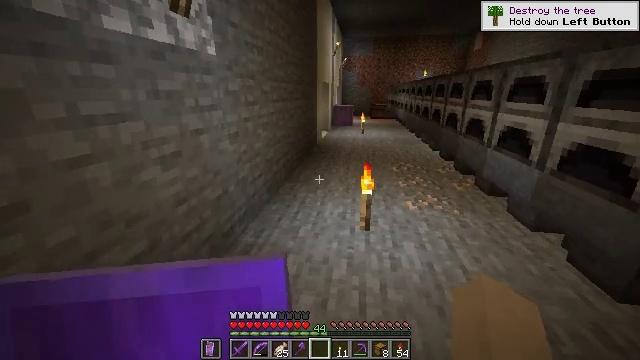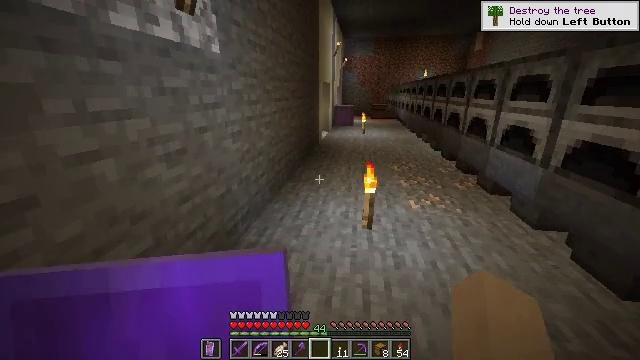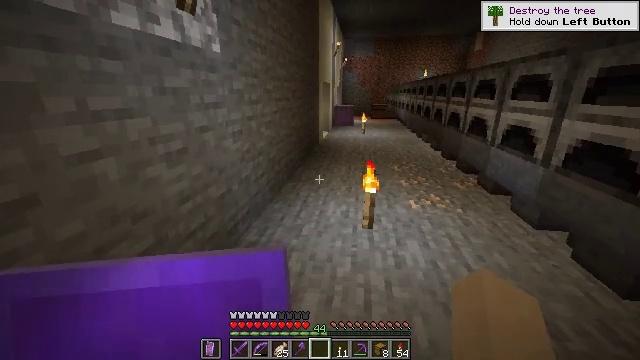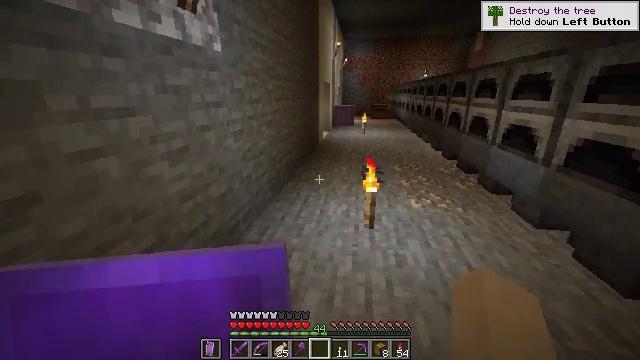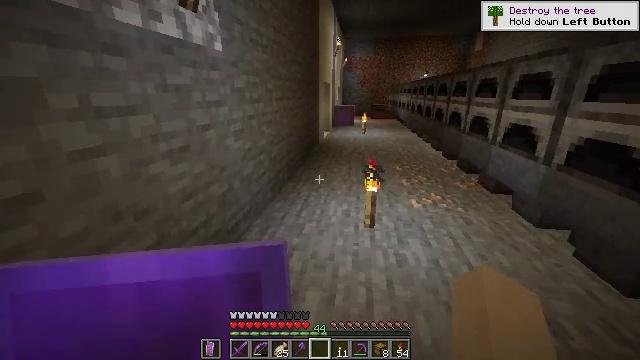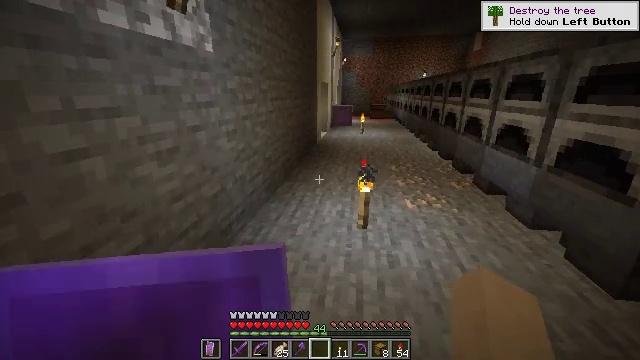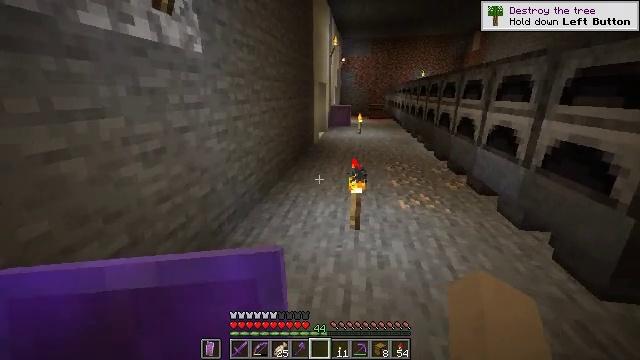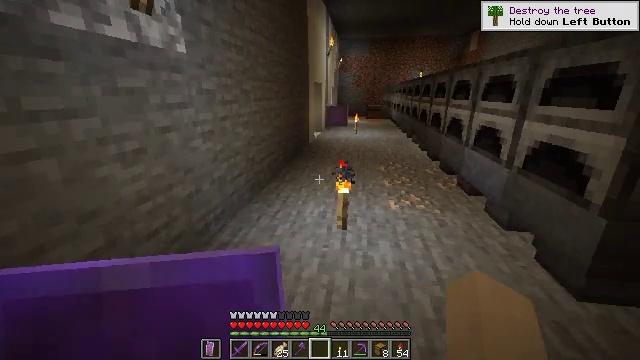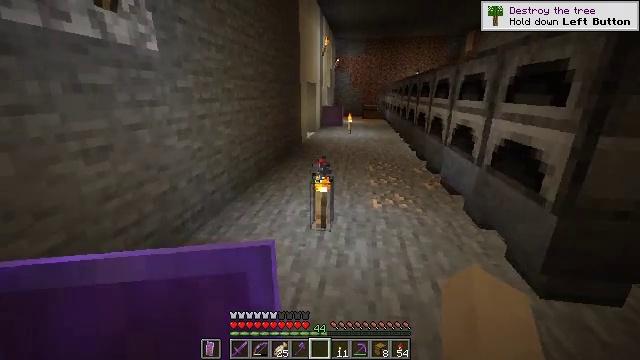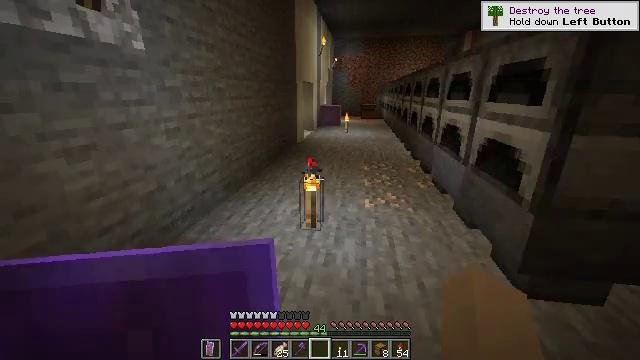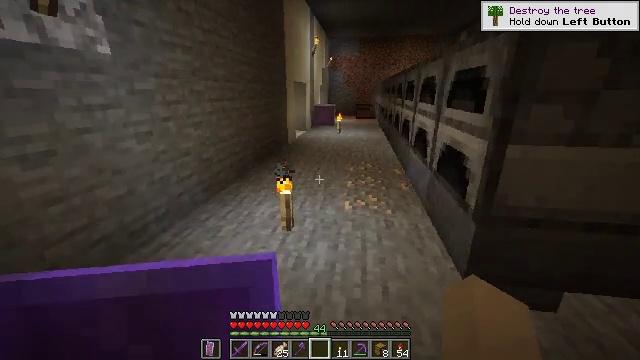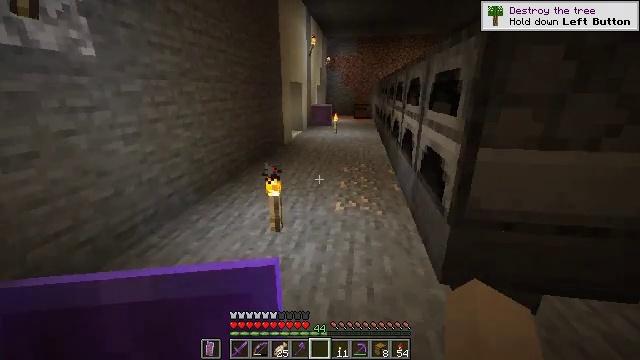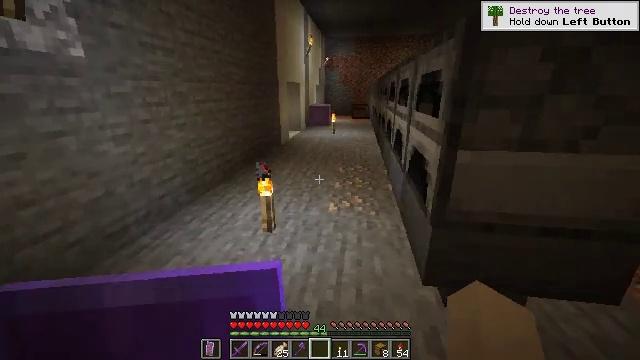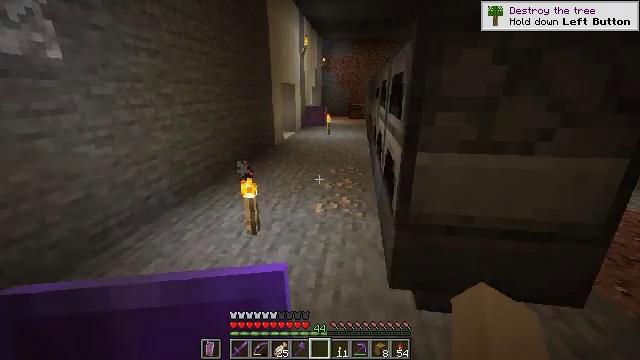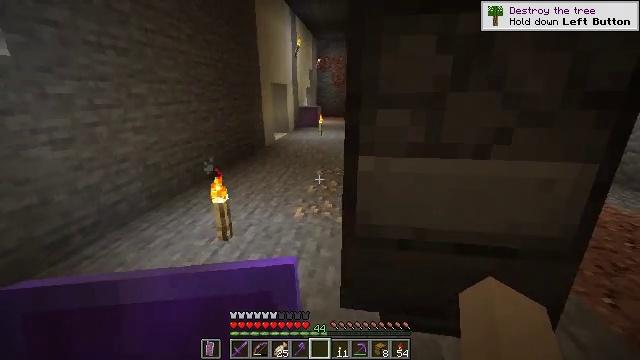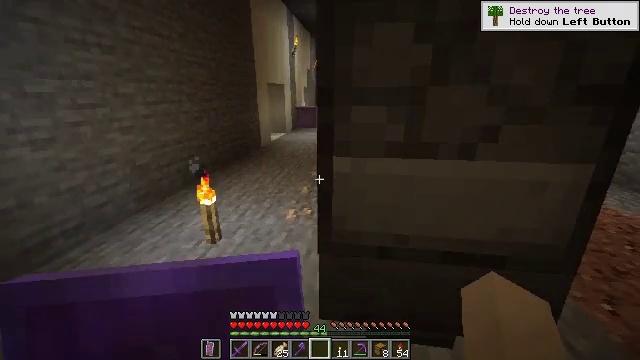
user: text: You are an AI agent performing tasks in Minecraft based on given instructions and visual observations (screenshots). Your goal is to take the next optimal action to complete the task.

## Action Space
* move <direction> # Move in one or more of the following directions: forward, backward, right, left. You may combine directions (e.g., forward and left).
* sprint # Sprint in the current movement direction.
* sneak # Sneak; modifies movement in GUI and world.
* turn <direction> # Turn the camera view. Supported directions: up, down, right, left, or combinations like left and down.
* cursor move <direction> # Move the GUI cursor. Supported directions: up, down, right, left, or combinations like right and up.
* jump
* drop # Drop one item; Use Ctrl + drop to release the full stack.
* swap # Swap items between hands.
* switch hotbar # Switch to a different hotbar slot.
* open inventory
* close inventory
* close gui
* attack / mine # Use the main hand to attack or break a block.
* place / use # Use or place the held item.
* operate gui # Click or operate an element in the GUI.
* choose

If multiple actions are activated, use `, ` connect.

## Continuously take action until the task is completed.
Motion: motion action
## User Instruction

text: Get the furnace back into your inventory.
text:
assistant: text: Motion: no_op
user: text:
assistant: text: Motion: no_op
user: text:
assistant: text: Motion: no_op
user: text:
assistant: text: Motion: no_op
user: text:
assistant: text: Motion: move right
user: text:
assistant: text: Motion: move right
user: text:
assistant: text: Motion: move right
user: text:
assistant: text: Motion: move right
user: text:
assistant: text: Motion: move right
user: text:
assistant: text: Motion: move right
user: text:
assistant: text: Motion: move right
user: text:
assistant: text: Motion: move right
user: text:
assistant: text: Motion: move forward and move right
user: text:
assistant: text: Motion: move forward and move right
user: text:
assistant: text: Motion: move forward and move right
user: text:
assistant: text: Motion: move forward
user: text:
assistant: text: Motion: no_op
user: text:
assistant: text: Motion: no_op
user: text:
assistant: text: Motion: no_op
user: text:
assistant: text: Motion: no_op
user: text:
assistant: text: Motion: no_op
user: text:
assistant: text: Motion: no_op
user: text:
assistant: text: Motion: no_op
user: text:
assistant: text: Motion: no_op
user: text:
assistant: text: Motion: no_op
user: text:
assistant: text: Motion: no_op
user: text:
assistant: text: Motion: turn up
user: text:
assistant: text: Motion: move back, turn right and up
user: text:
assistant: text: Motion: move back, turn up
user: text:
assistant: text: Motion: move back, turn up